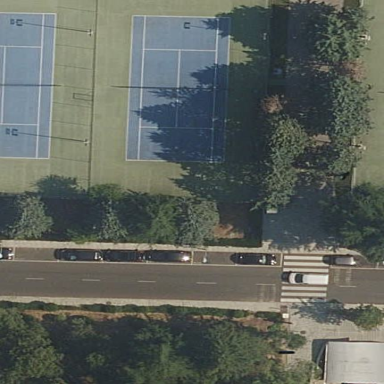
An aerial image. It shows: Tennis court on pitch.